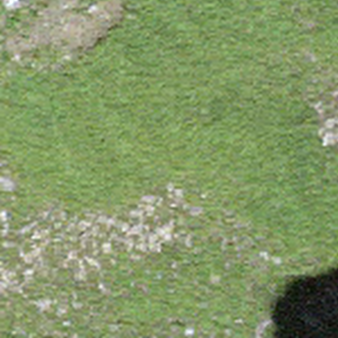
Label: other